Question: I would like that when uses touches on a spinner, instead of having items drop down below the spinner, the items where in the center of screen with title, like it was in older versions of Android, just like this:

I use API 19. What should I do?
Later I will have to implement multi-selection and I think this way UX is better.
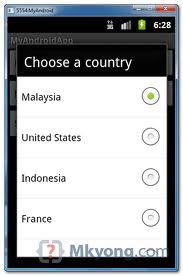
Answer: Easy and simple: create a Dialog with a RadioGroup.
You dont even need a Spinner, you just need a View with an OnItemClickListener:
> '''
spinner.setOnClickListener(new OnClickListener(){
@Override
public void onClick(View v){
Dialog dialog = new Dialog(YourActivity.this);
dialog.setContentView(R.layout.your_dialog_layout);
RadioGroup radioGroup = (RadioGroup) dialog.findViewById(R.id.your_radiogroup);
for(int i=0; i<radioGroup.getChildCount(); ++i){
RadioButton radio = (RadioButton) ((ViewGroup) radioGroup).getChildAt(i);
if(radio.isChecked()) {
// do something with the selection
}
}
dialog.show();
}
});
'''